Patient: sex F, age 58
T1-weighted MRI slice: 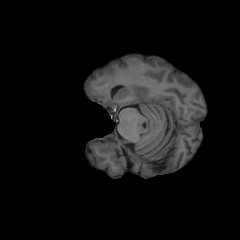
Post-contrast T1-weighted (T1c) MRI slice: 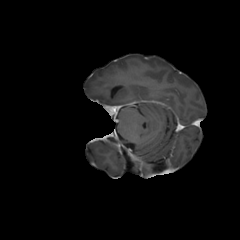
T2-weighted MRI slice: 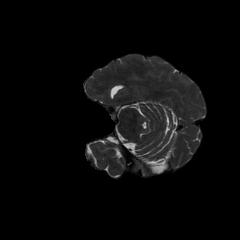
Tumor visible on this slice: yes
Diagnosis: Glioblastoma, IDH-wildtype
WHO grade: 4